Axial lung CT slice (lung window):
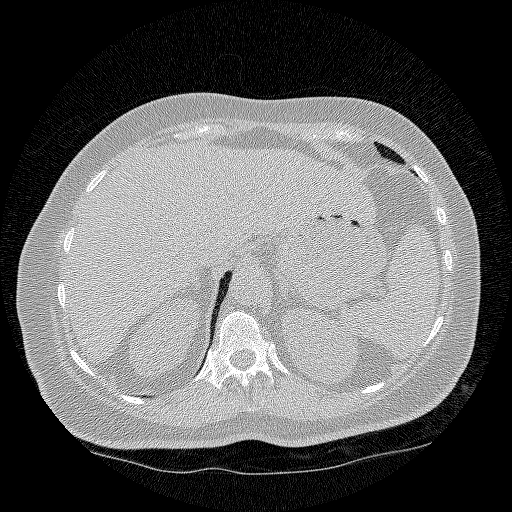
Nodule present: no